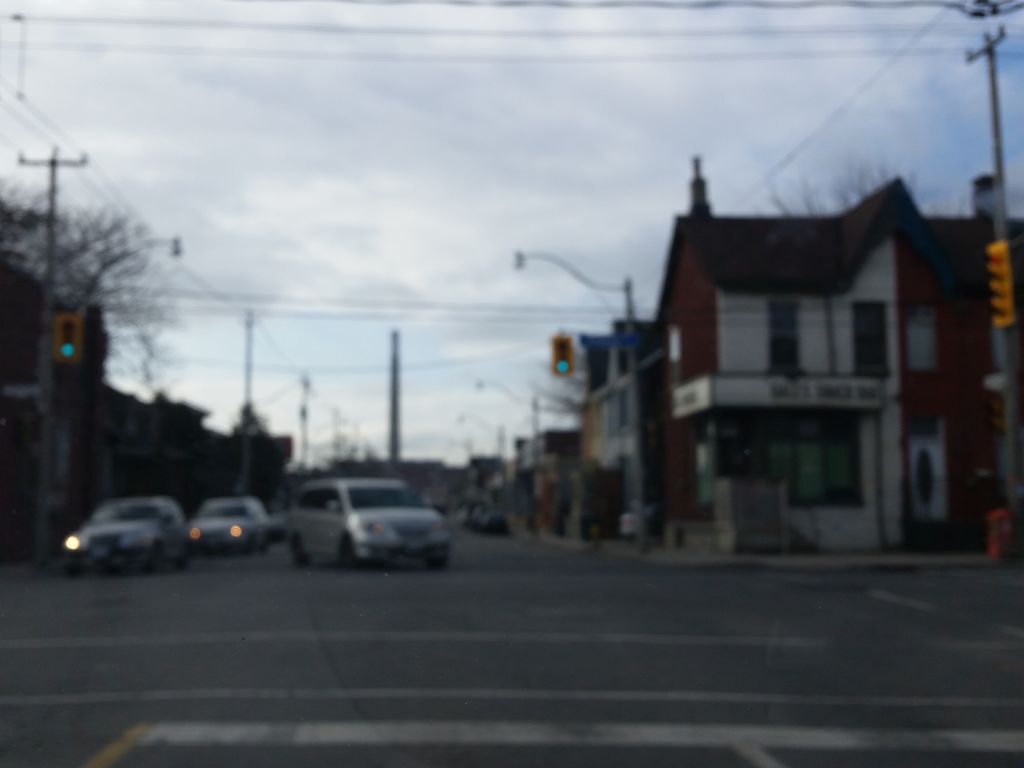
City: toronto